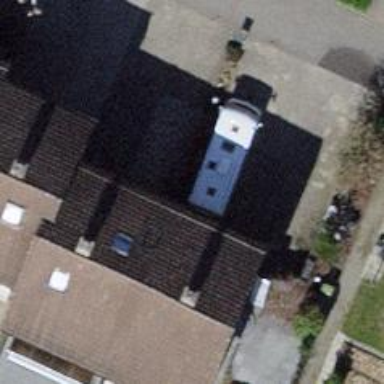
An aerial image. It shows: Terrace building.